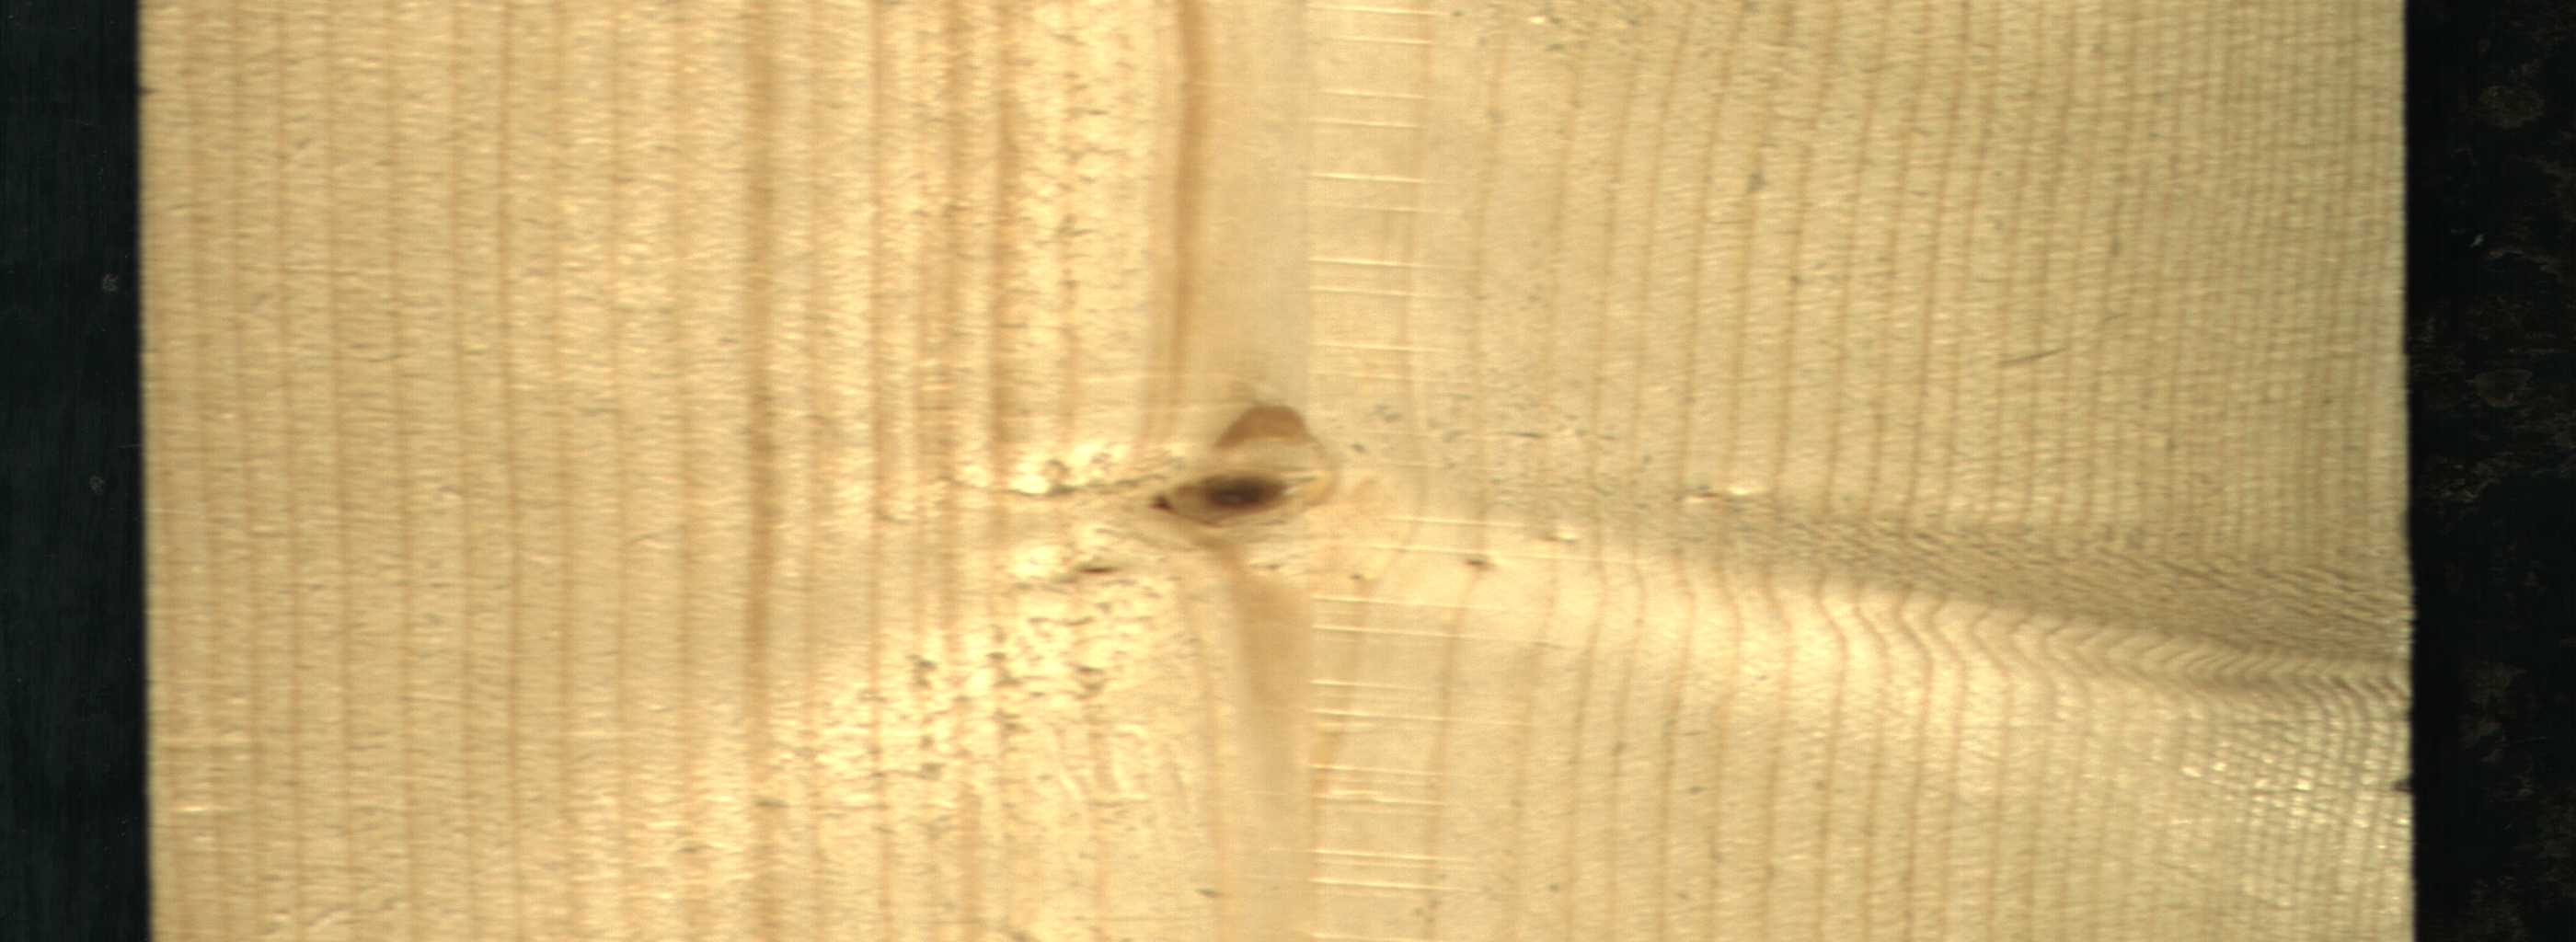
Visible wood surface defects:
Live_Knot